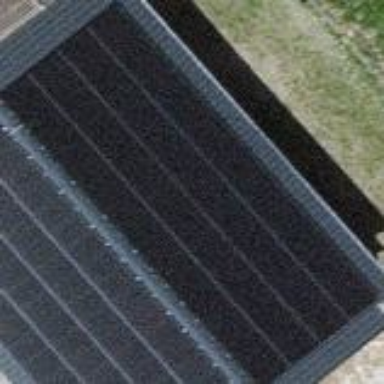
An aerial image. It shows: Solar power generator using photovoltaic method with solar photovoltaic panel types.